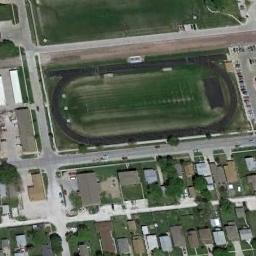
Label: ground_track_field